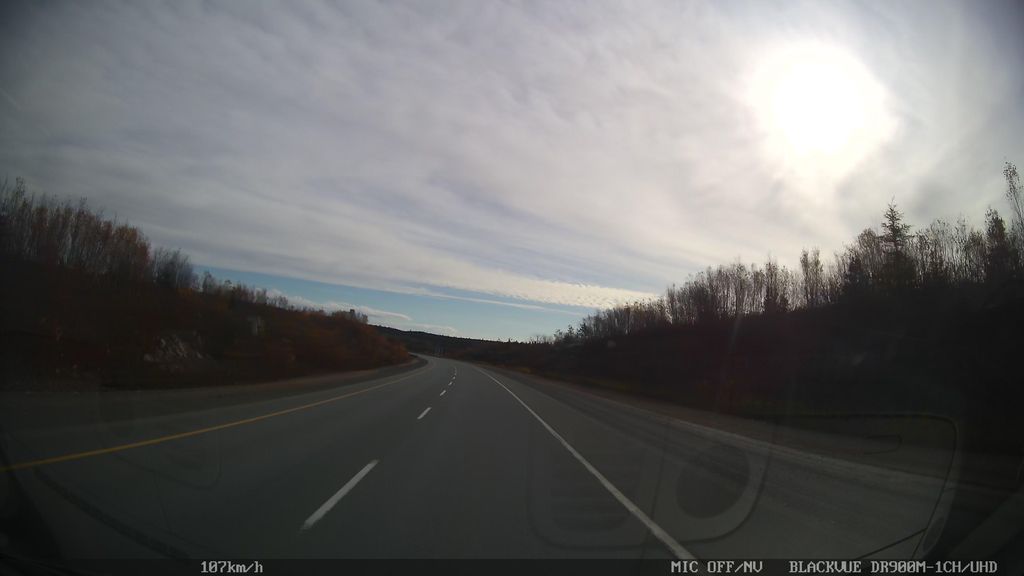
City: halifax